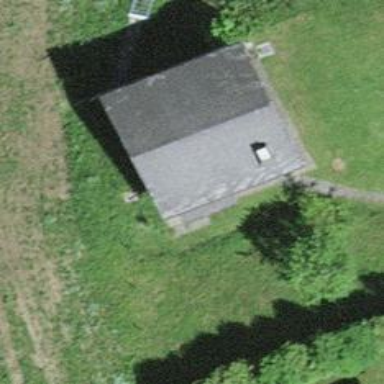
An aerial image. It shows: Simple and straightforward house.